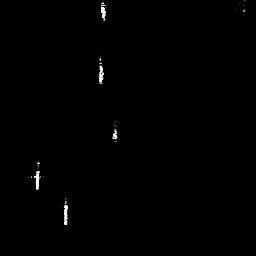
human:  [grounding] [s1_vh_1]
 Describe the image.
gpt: In the satellite image, there is  <ref>1 small ship </ref> <box>[[12, 64, 17, 75, 0]]</box> located at left,  <ref>1 small ship </ref> <box>[[23, 78, 28, 88, 0]]</box> located at bottom left,  <ref>1 small ship </ref> <box>[[42, 42, 46, 57, 0]]</box> located at center,  <ref>2 small ship </ref> <box>[[36, 19, 41, 33, 0], [37, 0, 43, 8, 0]]</box> located at top.